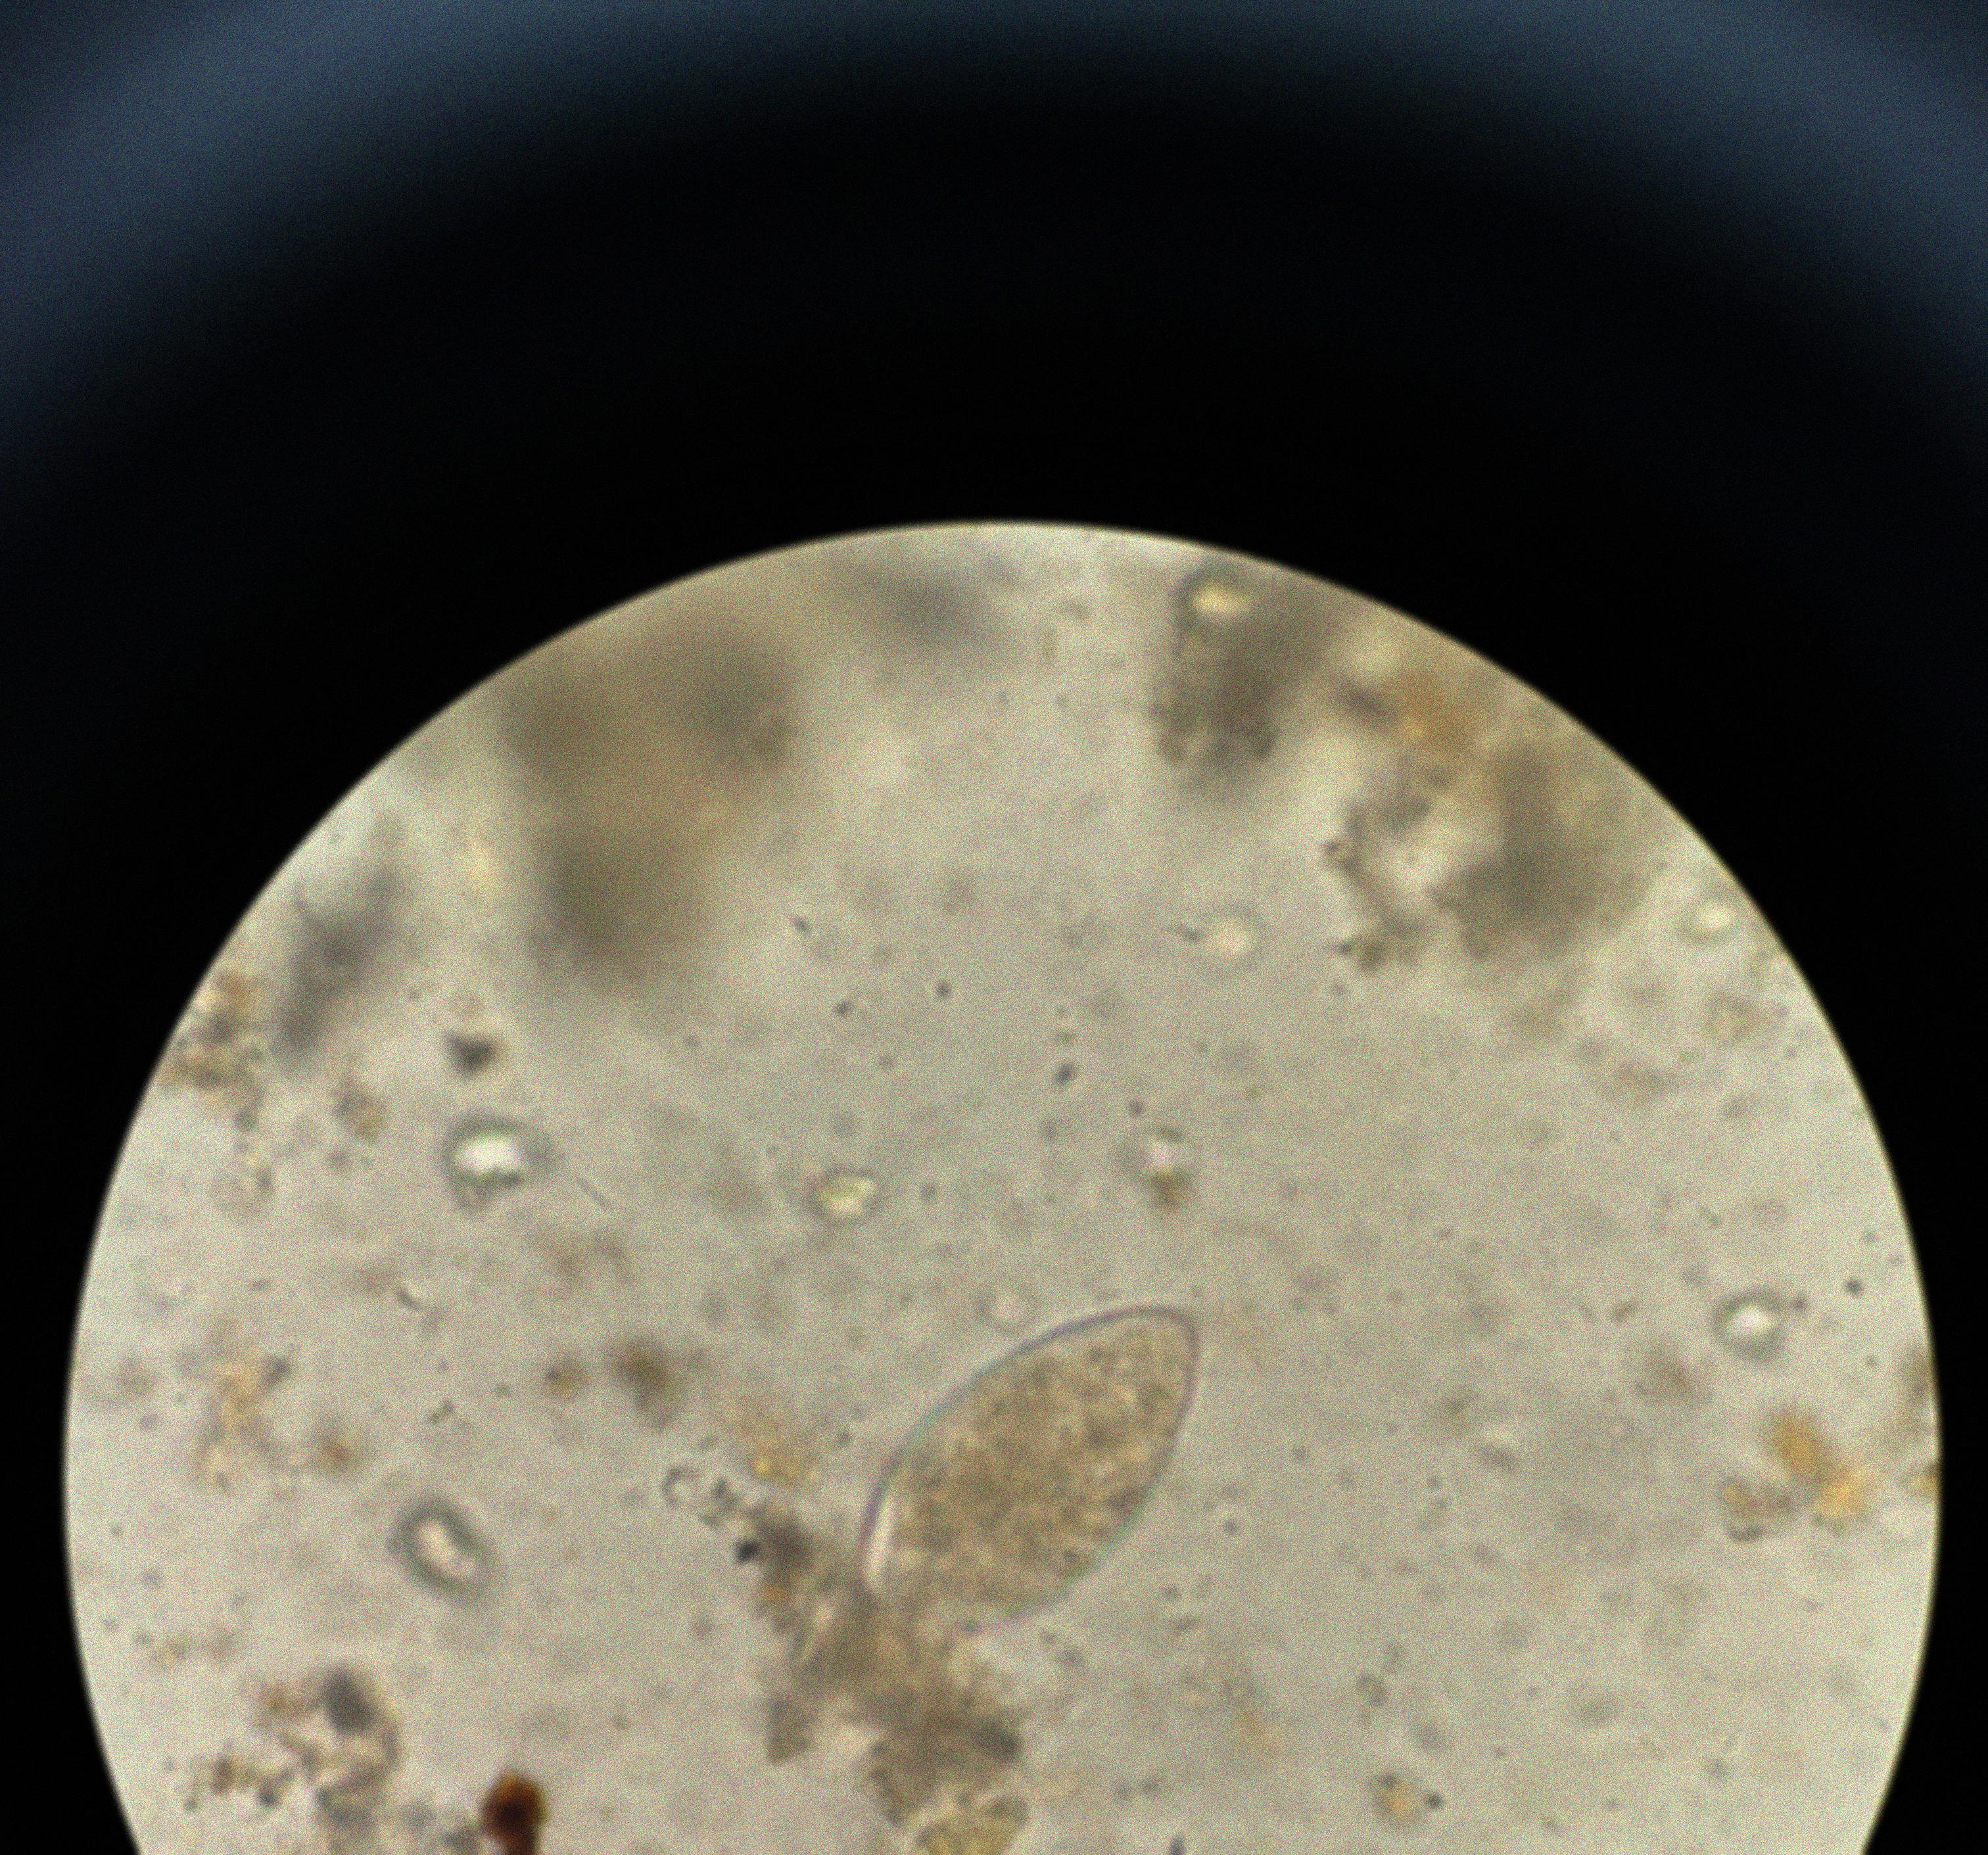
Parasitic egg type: Fasciolopsis buski